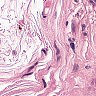
Metastatic tissue present: no